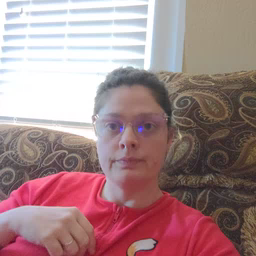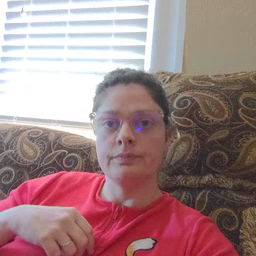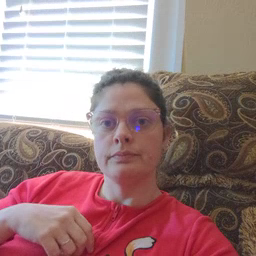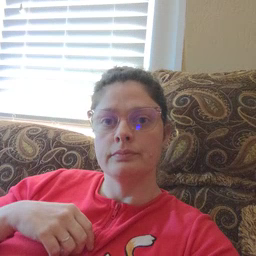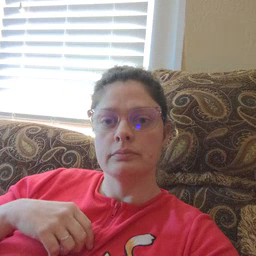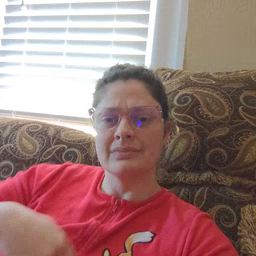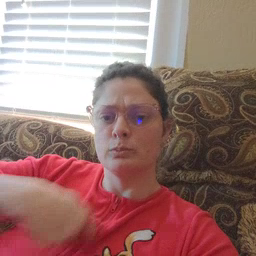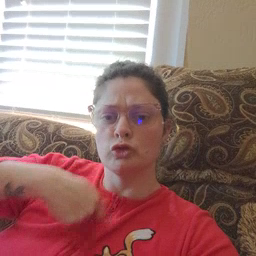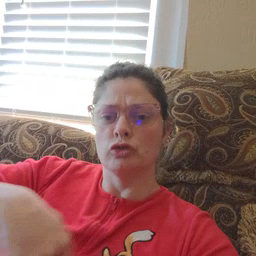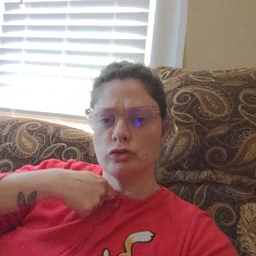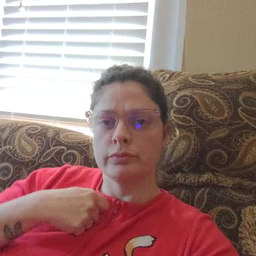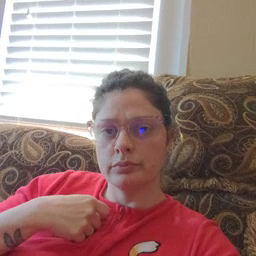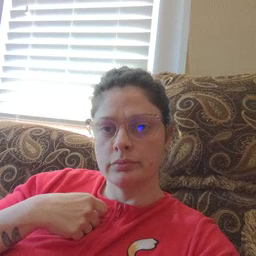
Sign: zipper